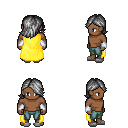
a pixel art fantasy rpg character, male body template, human, dark skin, yellow cape, teal pants, gray swoop hairstyle, white cloth bracers, white slippers, four views (front, back, left, right), 2x2 character sprite sheet, small pixel art, hard edges, no anti-aliasing